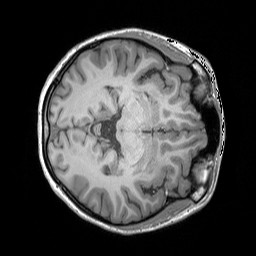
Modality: T1w
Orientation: axial
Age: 27
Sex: female
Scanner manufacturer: siemens
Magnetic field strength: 3 T
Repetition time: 1.9 s
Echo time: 0.00252 s